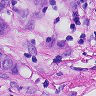
Metastatic tissue present: yes